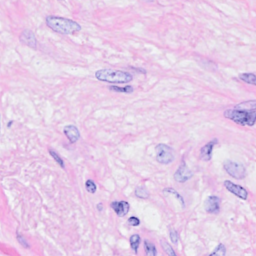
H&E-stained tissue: Breast